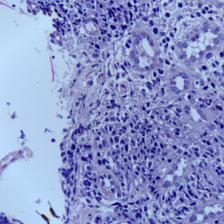
Diagnosis: OSCC